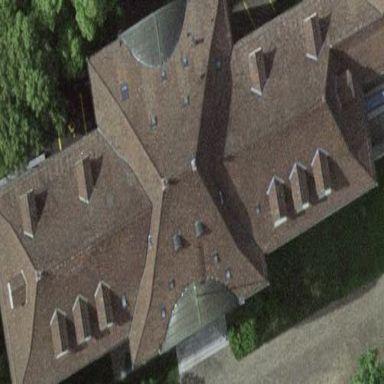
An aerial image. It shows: Building with hipped roof made of maroon roof tiles.